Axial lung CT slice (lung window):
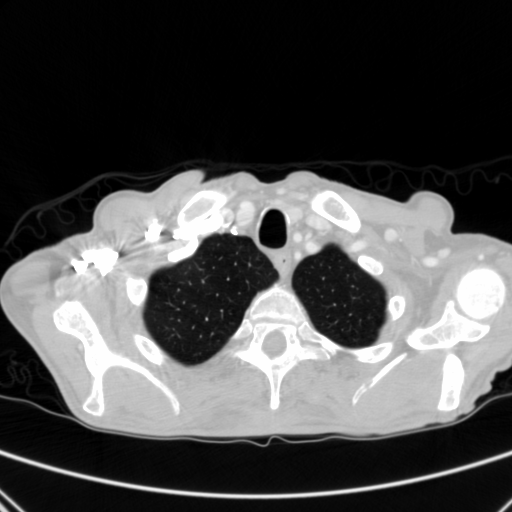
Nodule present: no